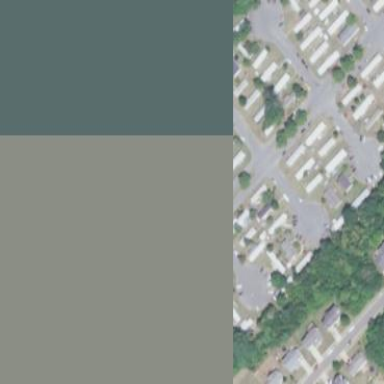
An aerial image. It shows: Residential area designated as trailer park.